Question: I want to access google maps in iphone to show the multiple locations of the Branch-centers in 1 city/area,
any help?Please have look at the following image.

thanks,
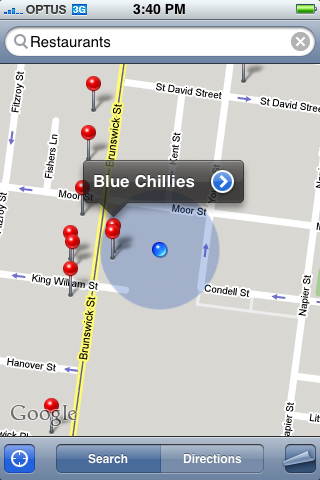
Answer: this blog will help, specially for maps,
see the following link-
<URL>